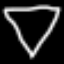
Label: diamond